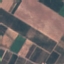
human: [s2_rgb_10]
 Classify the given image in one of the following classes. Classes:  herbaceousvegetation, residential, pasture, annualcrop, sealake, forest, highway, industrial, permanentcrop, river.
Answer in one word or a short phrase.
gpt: PermanentCrop